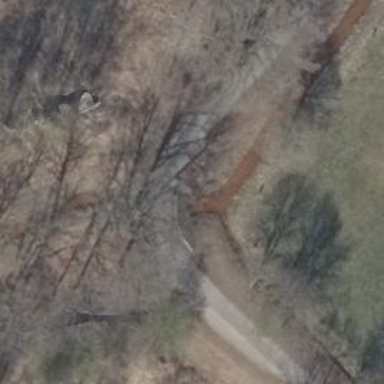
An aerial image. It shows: Culvert tunnel.